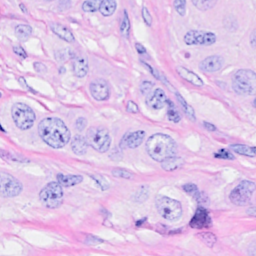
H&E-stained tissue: Breast